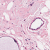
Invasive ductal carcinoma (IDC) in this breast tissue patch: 0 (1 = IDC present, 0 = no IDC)